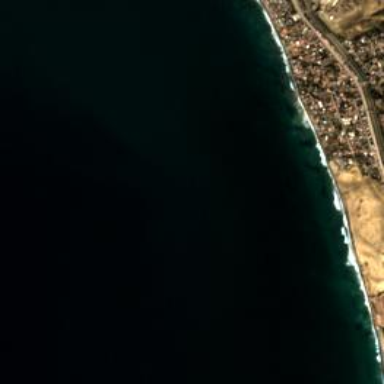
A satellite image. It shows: Beautiful beach with natural surroundings.